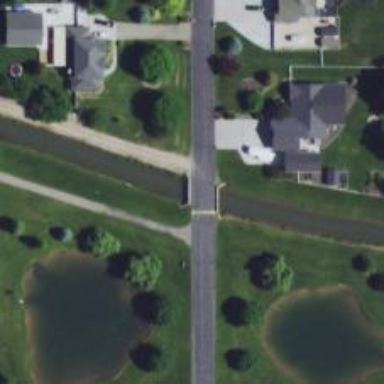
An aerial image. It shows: Canal culvert running through tunnel.